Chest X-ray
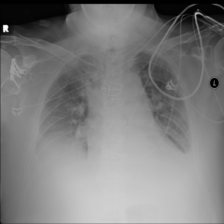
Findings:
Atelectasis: negative
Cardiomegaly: negative
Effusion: positive
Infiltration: positive
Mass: negative
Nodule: negative
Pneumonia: negative
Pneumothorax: negative
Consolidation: negative
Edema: negative
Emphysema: negative
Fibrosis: negative
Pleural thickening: negative
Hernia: negative